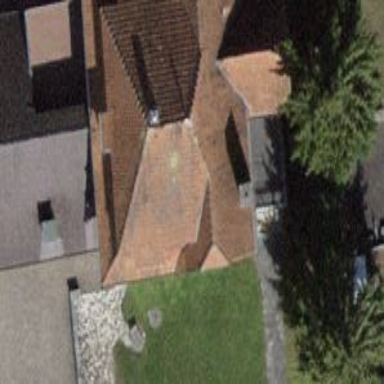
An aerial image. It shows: Building with tile roof.